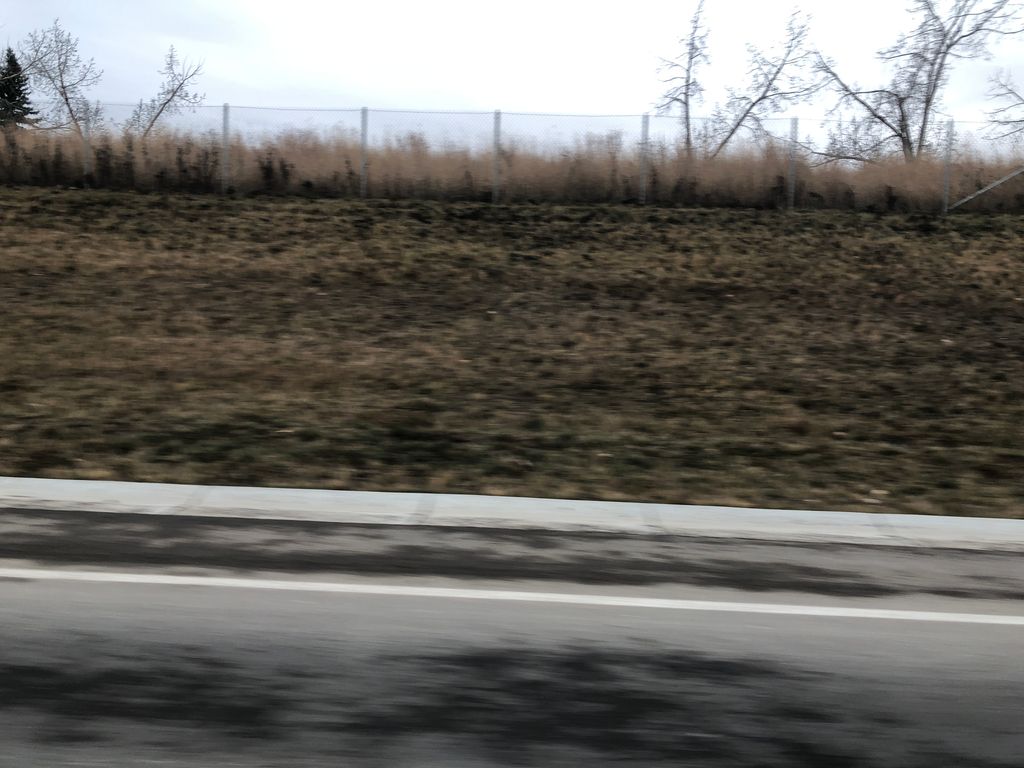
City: calgary